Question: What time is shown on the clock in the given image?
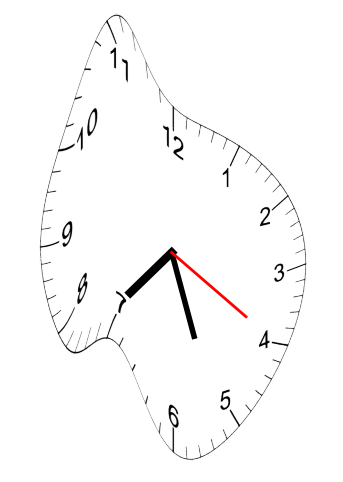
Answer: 07:26:20